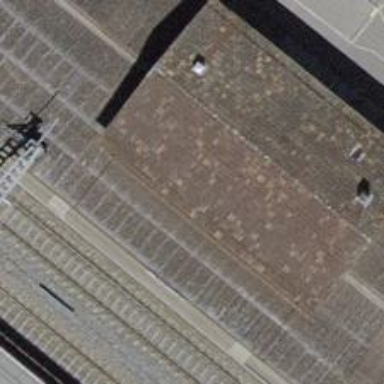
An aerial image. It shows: Railway station.